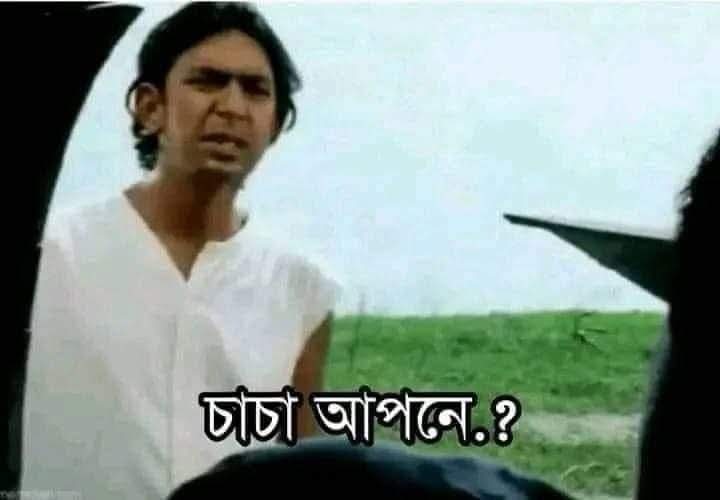
Text: চাচা আপনে.?
Label: Non Hate